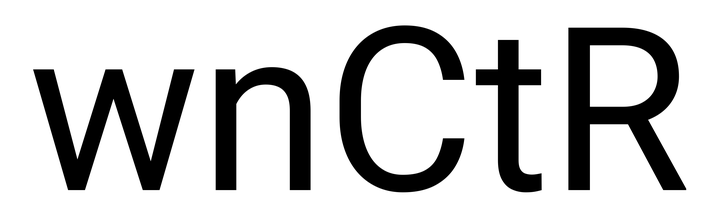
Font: Roboto_Regular